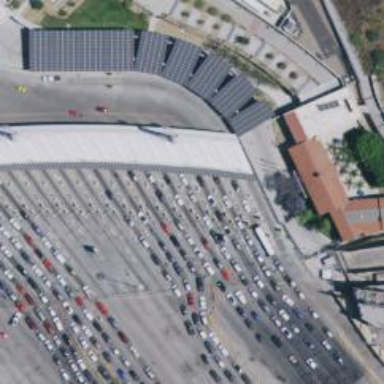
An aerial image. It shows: Border control barrier.